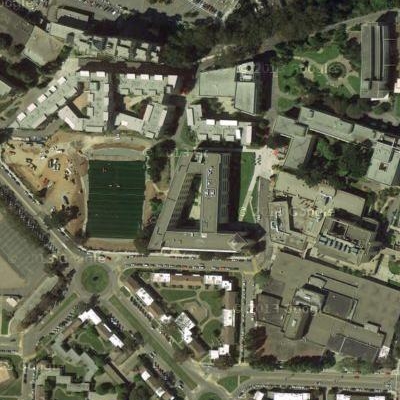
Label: Industry